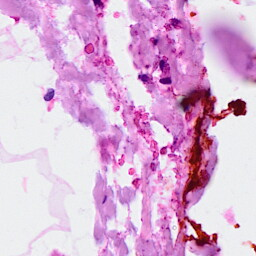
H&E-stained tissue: Breast